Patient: sex M, age 38
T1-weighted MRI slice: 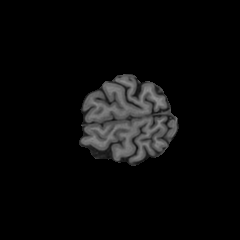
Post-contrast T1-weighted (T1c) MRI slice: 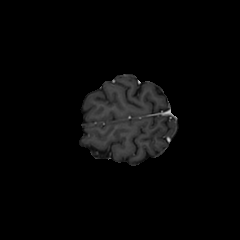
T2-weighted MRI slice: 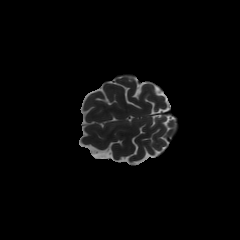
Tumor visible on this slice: no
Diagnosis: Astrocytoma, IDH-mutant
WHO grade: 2